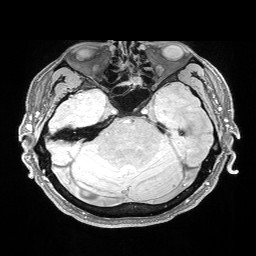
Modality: FLASH
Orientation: coronal